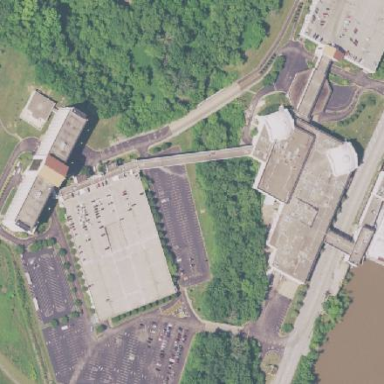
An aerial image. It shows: Casino.